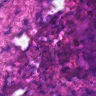
Metastatic tissue present: no